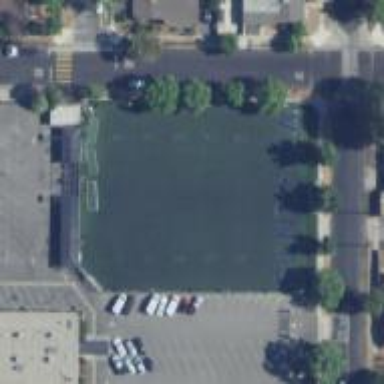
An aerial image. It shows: Pitch for American football with artificial turf surface.